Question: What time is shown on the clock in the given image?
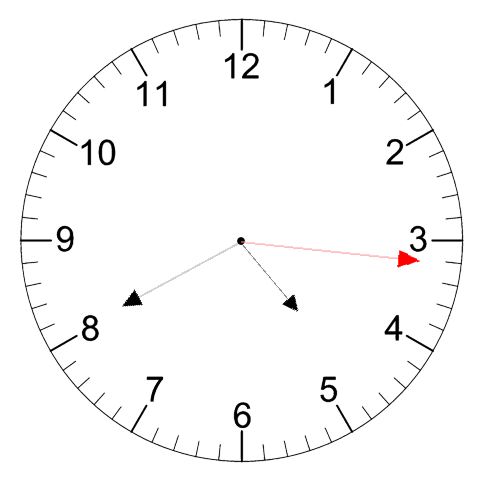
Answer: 04:40:16